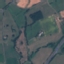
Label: Pasture